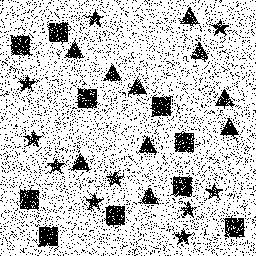
Squares: 10
Triangles: 10
Stars: 10
Total shapes: 30